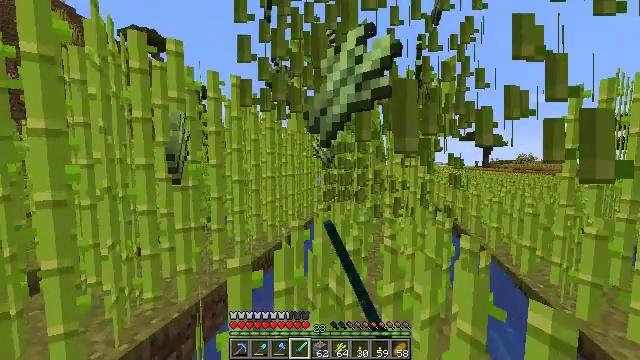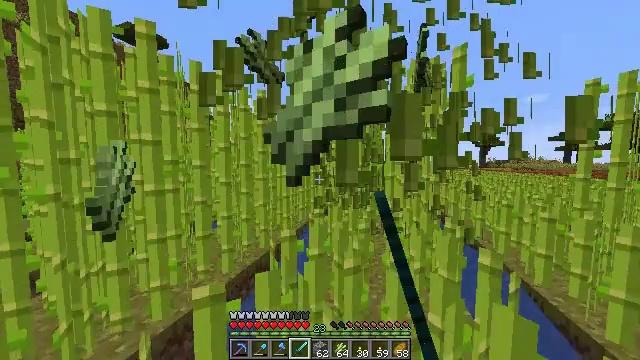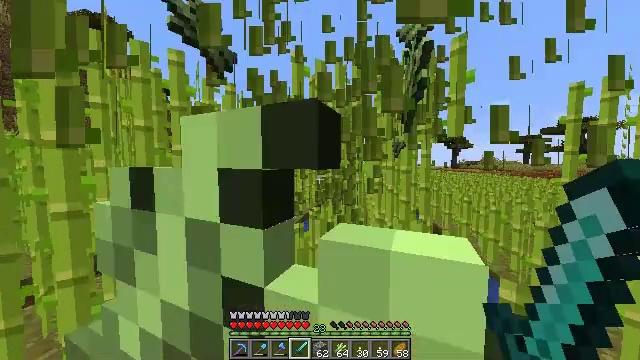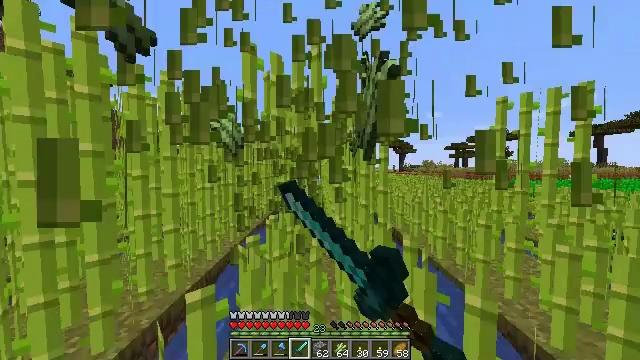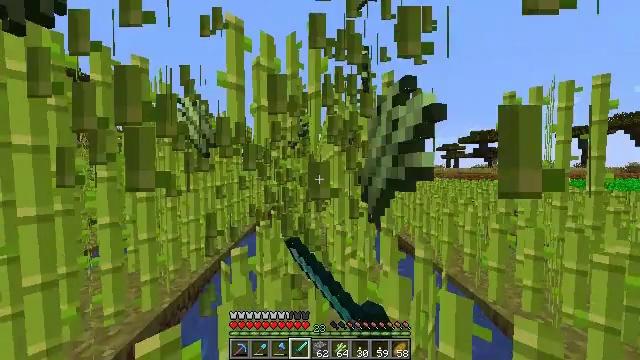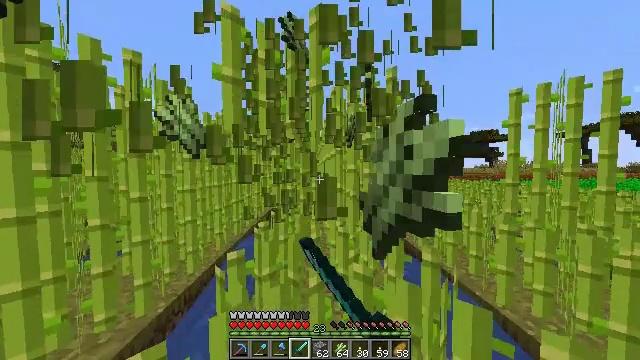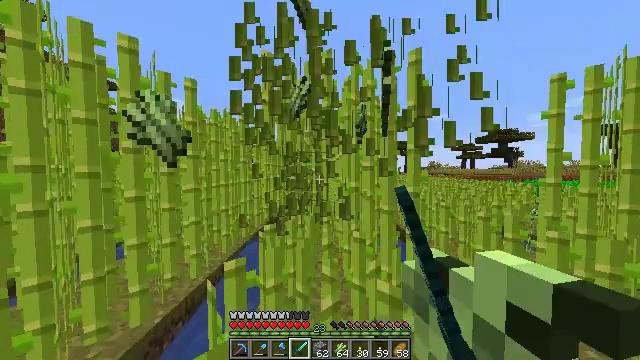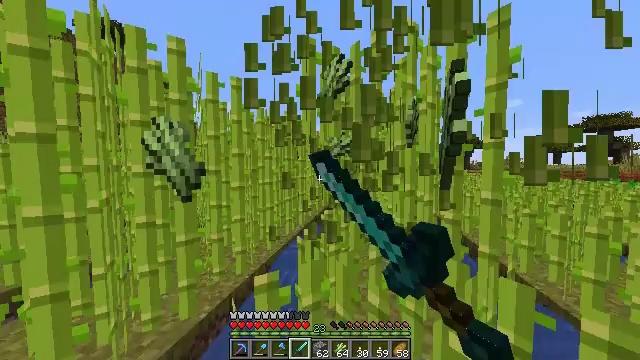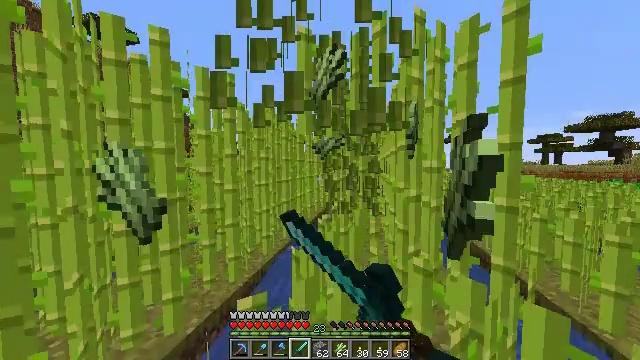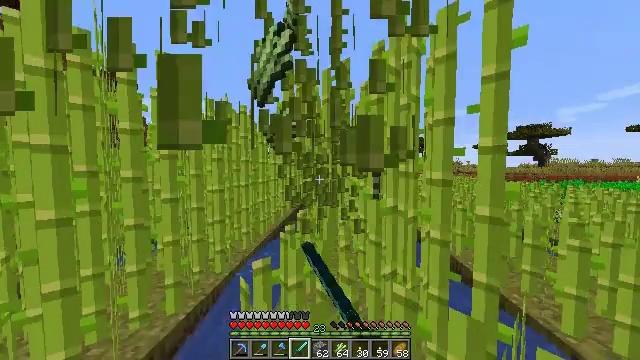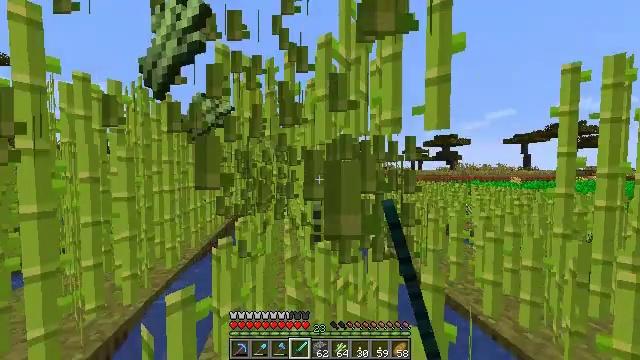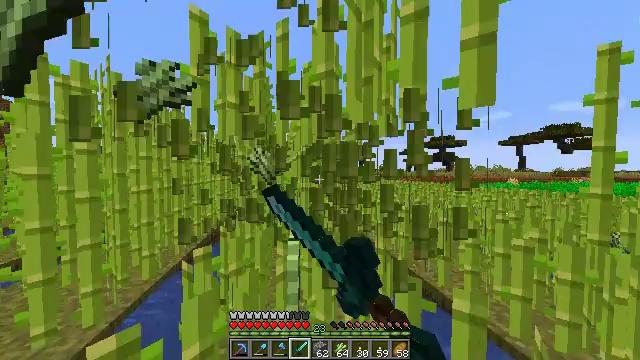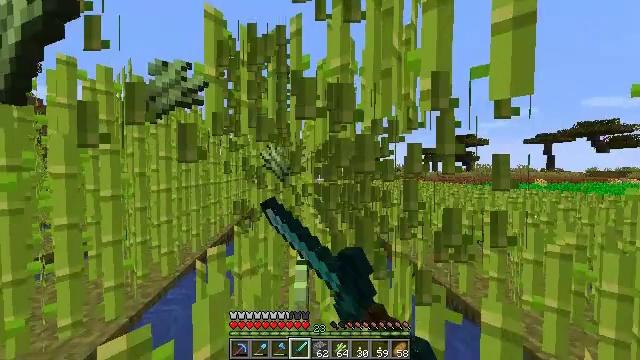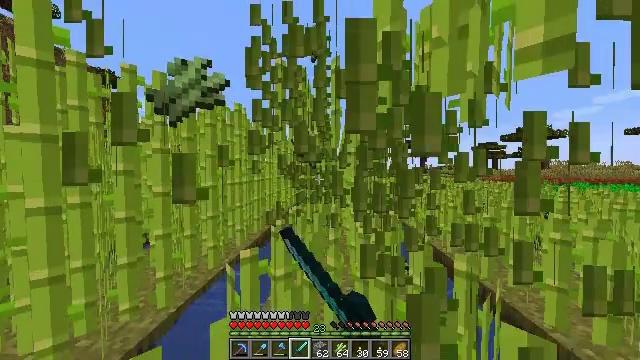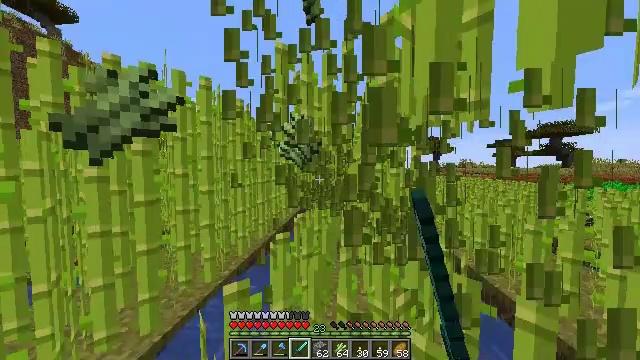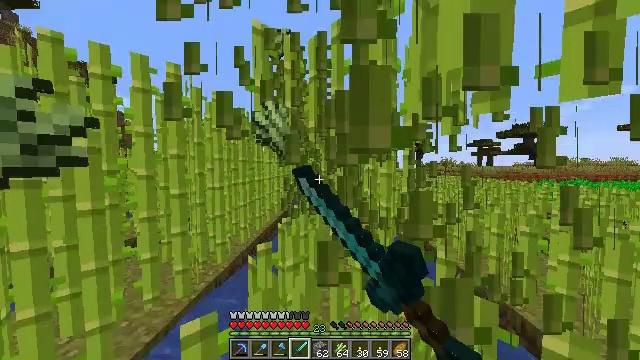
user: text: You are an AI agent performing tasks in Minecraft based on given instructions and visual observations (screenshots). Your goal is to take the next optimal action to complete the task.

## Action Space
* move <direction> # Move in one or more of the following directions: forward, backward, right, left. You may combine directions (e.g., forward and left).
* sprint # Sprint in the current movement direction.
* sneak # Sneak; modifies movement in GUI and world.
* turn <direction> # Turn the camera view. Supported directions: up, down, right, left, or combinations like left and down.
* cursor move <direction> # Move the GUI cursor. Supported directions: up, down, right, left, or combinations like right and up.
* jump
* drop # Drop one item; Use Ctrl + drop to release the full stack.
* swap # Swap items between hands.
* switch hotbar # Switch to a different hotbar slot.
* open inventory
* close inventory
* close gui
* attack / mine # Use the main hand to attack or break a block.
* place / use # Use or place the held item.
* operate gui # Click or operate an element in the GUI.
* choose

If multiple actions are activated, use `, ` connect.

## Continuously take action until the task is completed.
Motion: motion action
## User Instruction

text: Mine the sugar cane near rivers.
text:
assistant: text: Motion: move forward, sprint, attack / mine
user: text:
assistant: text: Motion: move forward, sprint, turn right, attack / mine
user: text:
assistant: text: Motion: move forward, sprint, turn right, attack / mine
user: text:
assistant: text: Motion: move forward, sprint, turn right, attack / mine
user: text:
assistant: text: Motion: move forward, sprint, attack / mine
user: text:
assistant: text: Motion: move forward, sprint, turn left, attack / mine
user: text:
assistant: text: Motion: move forward, sprint, turn left, attack / mine
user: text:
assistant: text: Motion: move forward, sprint, attack / mine
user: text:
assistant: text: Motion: move forward, sprint, turn right, attack / mine
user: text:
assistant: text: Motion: move forward, sprint, turn right, attack / mine
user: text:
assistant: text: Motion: move forward, sprint, attack / mine
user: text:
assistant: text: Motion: move forward, sprint, turn left, attack / mine
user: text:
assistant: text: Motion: move forward, sprint, turn left, attack / mine
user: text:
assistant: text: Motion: move forward, sprint, turn left, attack / mine
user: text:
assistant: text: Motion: move forward, sprint, turn right, attack / mine
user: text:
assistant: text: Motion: move forward, sprint, turn right, attack / mine
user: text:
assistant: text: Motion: move forward, sprint, turn right, attack / mine
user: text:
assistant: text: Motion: move forward, sprint, turn left, attack / mine
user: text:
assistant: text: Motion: move forward, sprint, turn left, attack / mine
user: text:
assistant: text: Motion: move forward, sprint, attack / mine
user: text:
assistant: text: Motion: move forward, sprint, turn right, attack / mine
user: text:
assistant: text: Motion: move forward, sprint, turn right, attack / mine
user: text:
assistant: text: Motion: move forward, sprint, attack / mine
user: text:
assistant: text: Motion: move forward, sprint, turn left, attack / mine
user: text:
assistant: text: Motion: move forward, sprint, turn left, attack / mine
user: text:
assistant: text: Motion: move forward, sprint, attack / mine
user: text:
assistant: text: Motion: move forward, sprint, turn right, attack / mine
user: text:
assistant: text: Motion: move forward, sprint, turn right, attack / mine
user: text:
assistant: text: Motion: move forward, sprint, attack / mine
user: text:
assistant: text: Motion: move forward, sprint, turn left, attack / mine